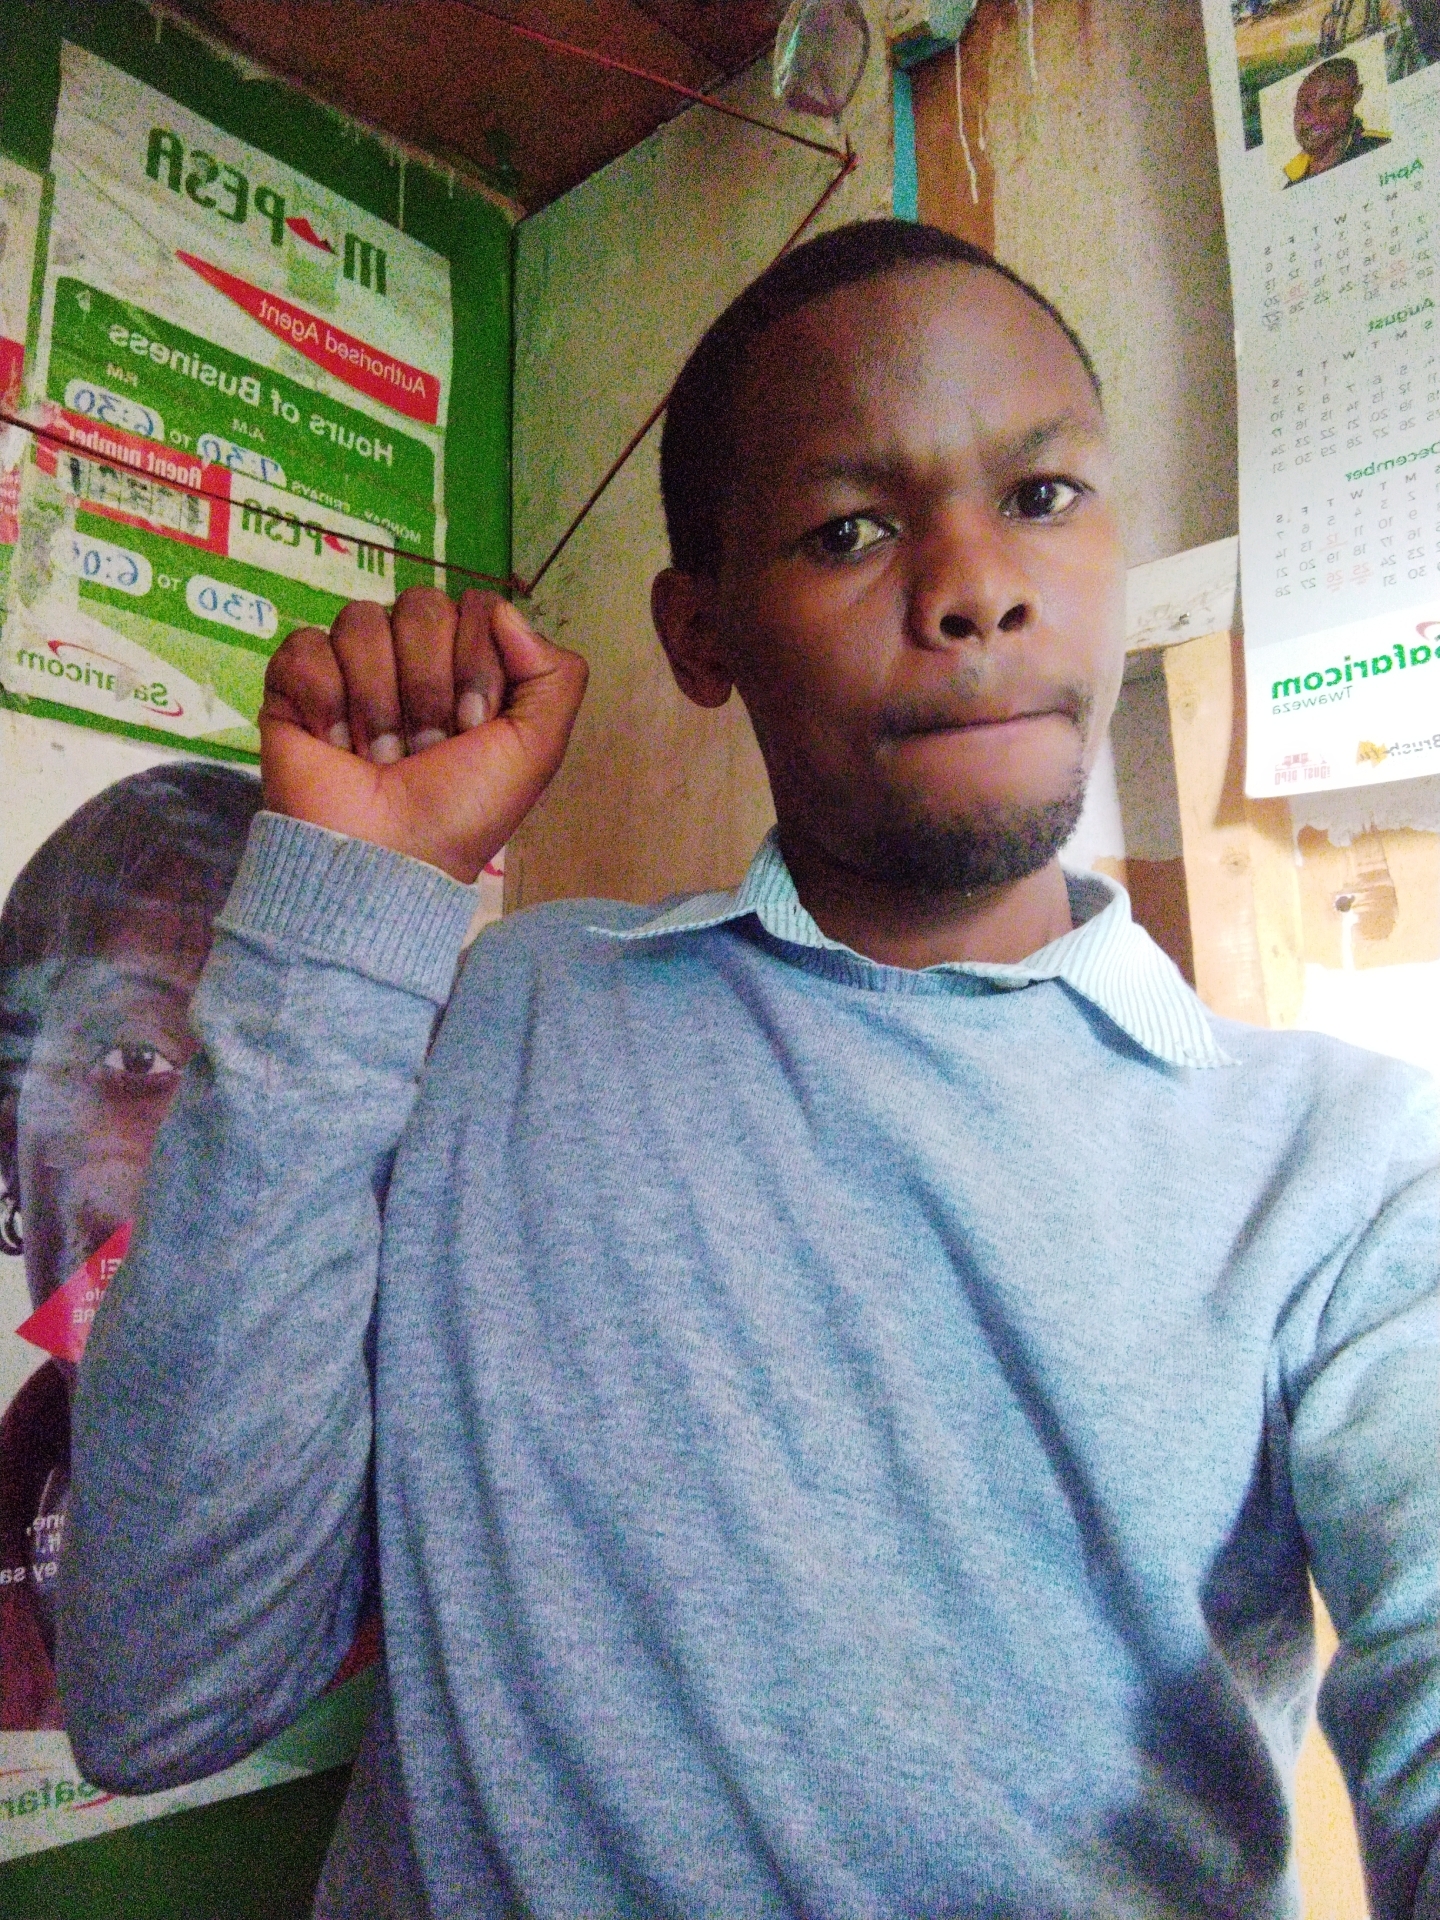
Label: noise